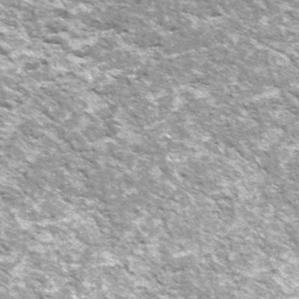
Label: frost